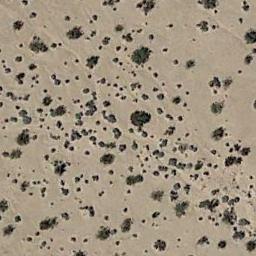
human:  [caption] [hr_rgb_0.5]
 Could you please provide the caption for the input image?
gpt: The chaparral is on the yellow desert .

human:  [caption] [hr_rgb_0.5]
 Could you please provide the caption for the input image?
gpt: Some disconnected chaparrals of different sizes grow in the desert .

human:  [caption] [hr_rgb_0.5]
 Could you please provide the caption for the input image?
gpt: Chaparral is evenly distributed on the sand .

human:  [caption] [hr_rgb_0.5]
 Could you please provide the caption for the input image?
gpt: Only scattered weeds can be seen in this desert .

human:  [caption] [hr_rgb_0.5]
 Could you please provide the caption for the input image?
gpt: The chaparral is scattered and sparse .